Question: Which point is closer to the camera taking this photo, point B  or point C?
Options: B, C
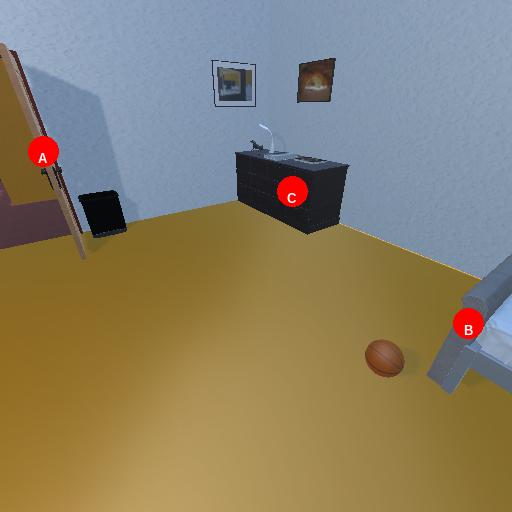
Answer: B